Question: I have some troubles doing some simple customizations with javascript on the form assistant (MS CRM 4.0).
What I am trying to achieve is when I open the form assistant to have different selected than the current (default) ones in the look ups.
For example as in the picture below, when I select Customer I want my default selection to be "Contact", instead of Account the current and default one.

So far for the main look up (Form assitant) I managed to change the focus like this:
'''
crmForm.all.customer.SetFocus();
'''
But somehow I can't get to the id of the other look up.
I tried to dig it out of the html, but nothing I tried seemed to work.
I do appreciate any help, articles, documentation.
Thanks!
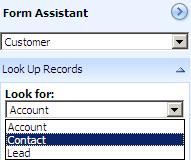
Answer: This is easier than I first thought, though of course it's nothing Microsoft intended to be done. The following is for the Incident form, so you might have to tweak picklist indexes for the actual form used.
In your form's OnLoad code put the following function (the 'window.' part is important lest the function fall out of scope when the OnLoad code is through):
'''
window.setFormAssistantPicklist = function()
{
var plMain = document.getElementById("ContextSelect");
if ((plMain) && (1 == plMain.selectedIndex))
{
var plSub = document.getElementById("selObjects");
if (plSub)
{
plSub.selectedIndex = 1;
plSub.fireEvent("onchange");
}
else
{
setTimeout(setFormAssistantPicklist, 1000);
}
}
};
'''
This will check if "Customer" is selected and if the lower pane of the form assistant has been loaded, Customer" is selected, and if so, select "Contact" in the second picklist and fire its OnChange event.
If the second picklist cannot be found, the lower pane is still loading (I'm not sure whether there's a way to catch that load call's OnReadyStateChange event, which would of course be more elegant) and we check it again a second later.
Now we need to make sure this code is called when the selection in the upper picklist is changed. This also goes in your OnLoad code:
'''
var pl = document.getElementById("ContextSelect");
if (pl)
{
pl.onchange = function ()
{
RelatedInformationPane.LoadContextData(); // this is the standard OnChange code of the lookup selection picklist
setFormAssistantPicklist();
}
}
'''
This will cause the lower pane to be loaded, and then the checks in 'setFormAssistantPicklist()' will be run and possibly the picklist set accordingly.